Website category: movie
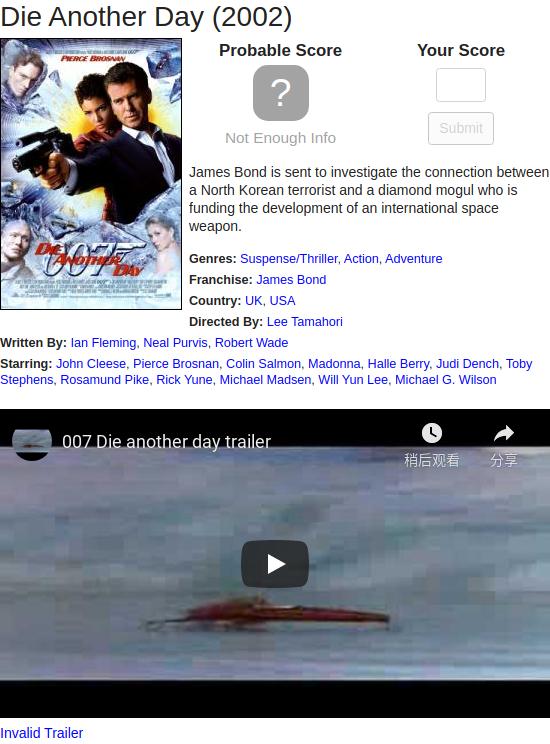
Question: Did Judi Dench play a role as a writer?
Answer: no

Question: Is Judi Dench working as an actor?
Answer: yes

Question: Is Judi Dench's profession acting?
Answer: yes

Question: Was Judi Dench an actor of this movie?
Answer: yes

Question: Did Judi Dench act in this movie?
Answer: yes

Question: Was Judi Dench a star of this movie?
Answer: yes

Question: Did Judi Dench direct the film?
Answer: no

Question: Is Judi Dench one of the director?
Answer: no

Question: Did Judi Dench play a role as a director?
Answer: no

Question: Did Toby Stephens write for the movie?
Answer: no

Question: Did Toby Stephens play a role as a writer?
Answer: no

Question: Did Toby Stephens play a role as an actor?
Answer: yes

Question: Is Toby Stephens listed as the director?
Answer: no

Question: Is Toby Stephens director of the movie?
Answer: no

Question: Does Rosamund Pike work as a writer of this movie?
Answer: no

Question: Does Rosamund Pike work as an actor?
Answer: yes

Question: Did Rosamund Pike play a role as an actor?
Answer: yes

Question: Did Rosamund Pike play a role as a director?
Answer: no

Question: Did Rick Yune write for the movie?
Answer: no

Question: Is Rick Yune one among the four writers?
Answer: no

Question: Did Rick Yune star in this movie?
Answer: yes

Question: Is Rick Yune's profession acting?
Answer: yes

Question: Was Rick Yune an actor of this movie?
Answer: yes

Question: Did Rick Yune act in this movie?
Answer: yes

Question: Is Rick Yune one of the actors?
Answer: yes

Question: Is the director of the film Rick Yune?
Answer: no

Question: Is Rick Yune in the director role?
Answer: no

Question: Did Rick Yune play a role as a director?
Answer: no

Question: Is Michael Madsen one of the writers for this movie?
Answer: no

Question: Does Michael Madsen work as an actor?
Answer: yes

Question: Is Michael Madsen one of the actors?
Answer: yes

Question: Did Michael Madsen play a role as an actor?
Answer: yes

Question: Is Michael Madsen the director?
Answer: no

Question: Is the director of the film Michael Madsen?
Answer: no

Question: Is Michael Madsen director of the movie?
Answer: no

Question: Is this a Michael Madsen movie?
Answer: no

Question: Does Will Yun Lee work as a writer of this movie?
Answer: no

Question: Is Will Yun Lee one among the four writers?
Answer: no

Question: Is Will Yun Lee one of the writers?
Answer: no

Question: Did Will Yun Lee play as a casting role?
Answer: yes

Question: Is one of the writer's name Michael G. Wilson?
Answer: no

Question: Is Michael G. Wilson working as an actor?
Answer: yes

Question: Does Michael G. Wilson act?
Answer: yes

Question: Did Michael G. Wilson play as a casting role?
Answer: yes

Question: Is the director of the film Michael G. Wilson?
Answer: no

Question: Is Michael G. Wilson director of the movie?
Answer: no

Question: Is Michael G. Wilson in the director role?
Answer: no

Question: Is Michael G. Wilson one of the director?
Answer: no